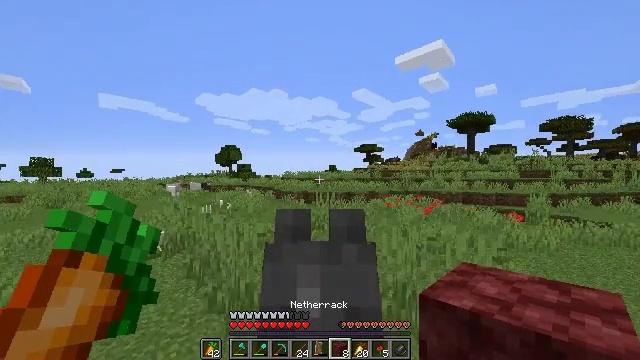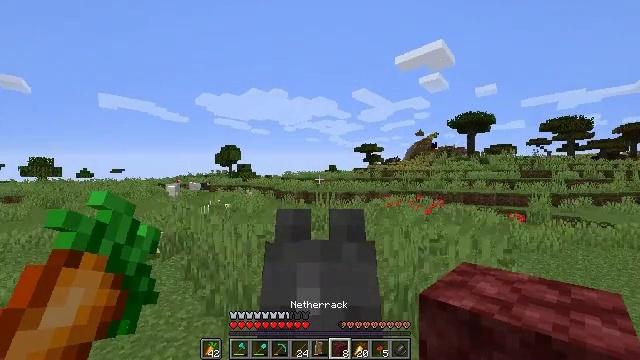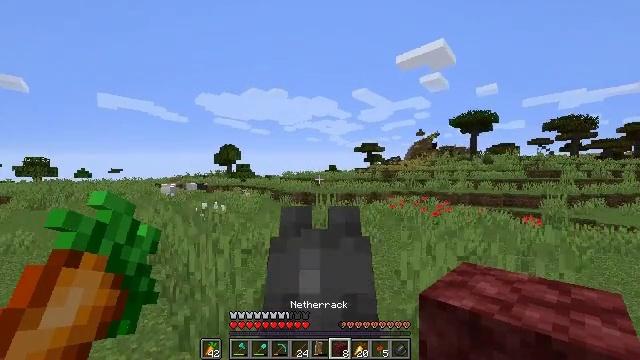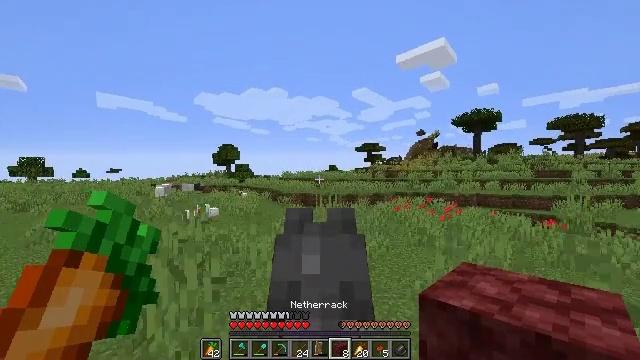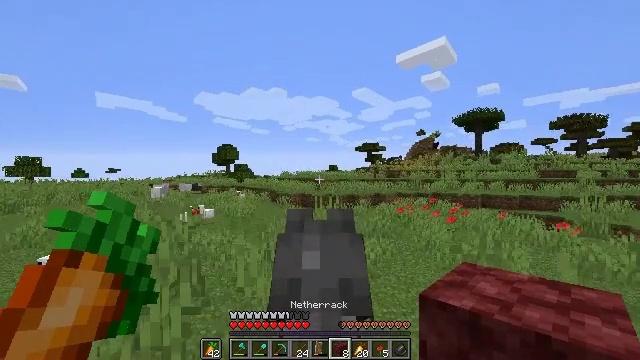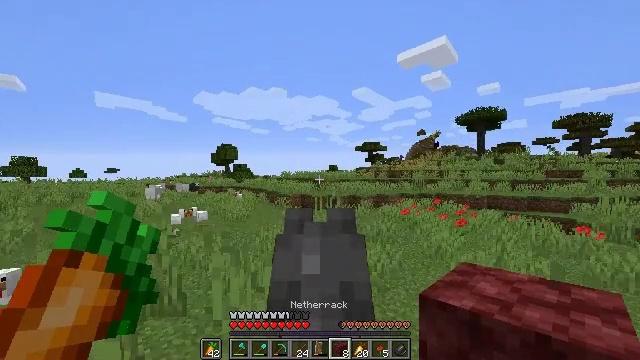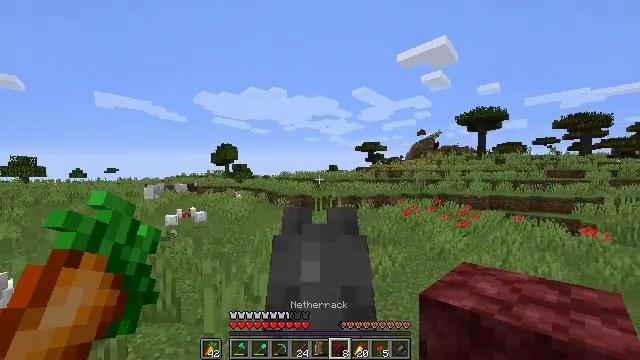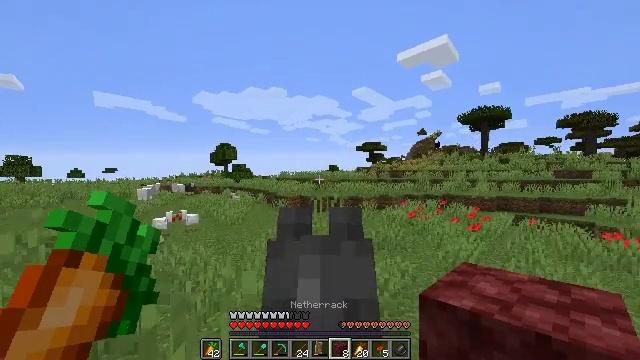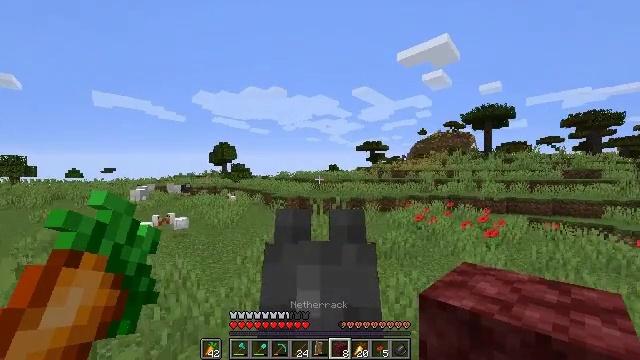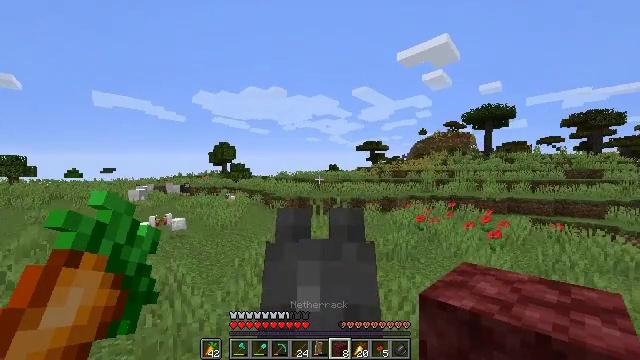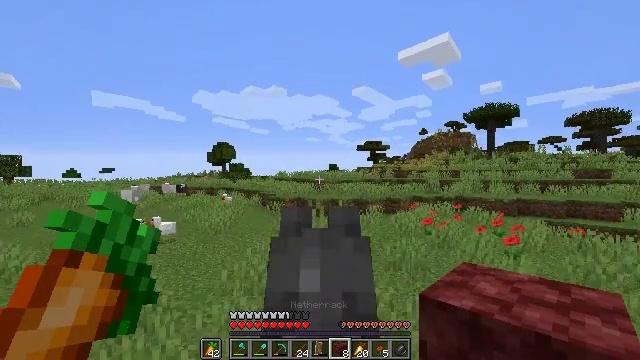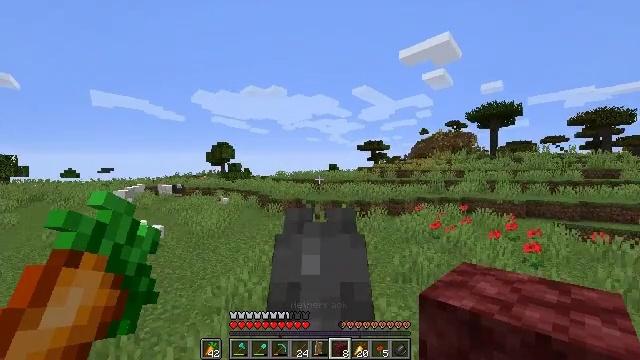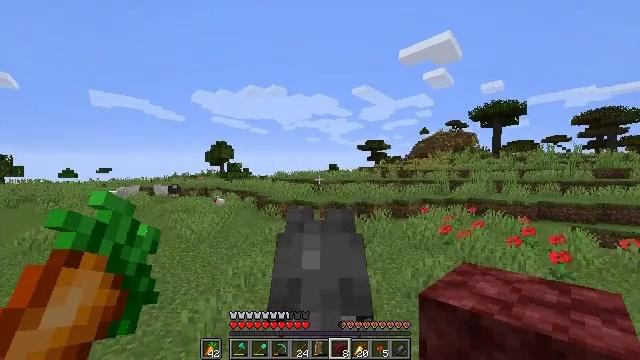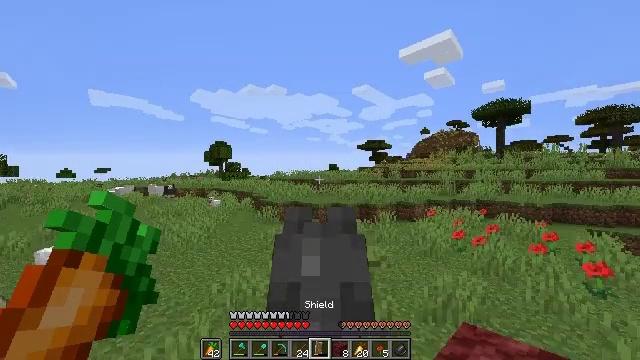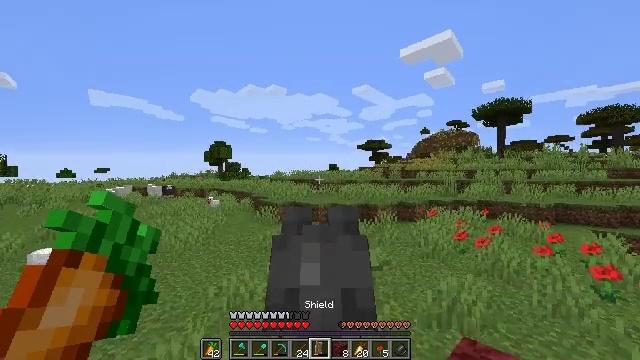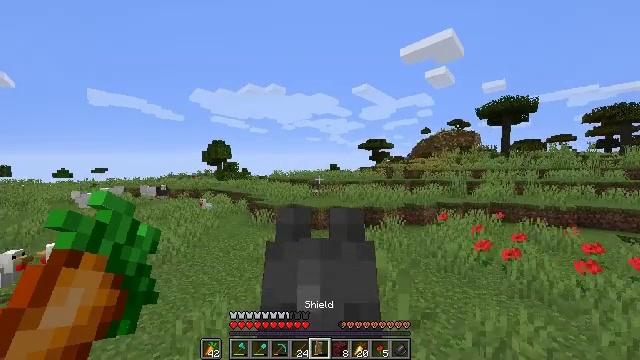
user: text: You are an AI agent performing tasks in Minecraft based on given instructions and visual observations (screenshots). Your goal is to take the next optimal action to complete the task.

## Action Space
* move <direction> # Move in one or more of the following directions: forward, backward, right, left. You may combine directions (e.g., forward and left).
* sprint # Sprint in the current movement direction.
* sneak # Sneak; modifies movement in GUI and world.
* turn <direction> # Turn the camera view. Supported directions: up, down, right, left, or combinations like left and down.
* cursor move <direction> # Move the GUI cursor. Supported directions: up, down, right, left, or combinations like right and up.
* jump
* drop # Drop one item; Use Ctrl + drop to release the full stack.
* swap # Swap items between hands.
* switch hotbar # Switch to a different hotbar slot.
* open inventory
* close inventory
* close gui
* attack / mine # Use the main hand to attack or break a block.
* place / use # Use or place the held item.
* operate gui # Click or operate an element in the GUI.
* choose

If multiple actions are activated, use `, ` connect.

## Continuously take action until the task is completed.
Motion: motion action
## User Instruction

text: Break the brewing stand to collect it.
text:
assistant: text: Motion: move forward, sprint, use / place
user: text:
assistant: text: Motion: move forward, sprint, use / place
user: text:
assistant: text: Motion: move forward, sprint, use / place
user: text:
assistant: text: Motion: move forward, sprint
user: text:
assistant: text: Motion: move forward, sprint
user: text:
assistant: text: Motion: move forward, sprint
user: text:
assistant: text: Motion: move forward, sprint
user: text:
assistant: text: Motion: move forward, sprint
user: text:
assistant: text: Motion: move forward, sprint
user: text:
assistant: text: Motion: move forward, sprint
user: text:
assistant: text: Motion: move forward, sprint
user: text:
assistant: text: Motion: move forward, sprint
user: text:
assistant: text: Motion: move forward, sprint
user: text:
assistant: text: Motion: move forward, sprint
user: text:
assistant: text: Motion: move forward, sprint
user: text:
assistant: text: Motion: move forward, sprint
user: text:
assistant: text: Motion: move forward, sprint
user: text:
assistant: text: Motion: move forward, sprint
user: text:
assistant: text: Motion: move forward, sprint
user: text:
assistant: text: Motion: move forward, sprint
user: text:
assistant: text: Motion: move forward, sprint
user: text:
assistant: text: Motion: move forward, sprint
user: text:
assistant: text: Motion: move forward, sprint
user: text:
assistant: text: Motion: move forward, sprint
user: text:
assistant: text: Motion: move forward, sprint
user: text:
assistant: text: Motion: move forward, sprint
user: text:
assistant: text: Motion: move forward, sprint
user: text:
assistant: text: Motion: move forward, sprint
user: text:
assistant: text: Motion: move forward, sprint
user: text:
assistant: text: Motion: move forward, sprint